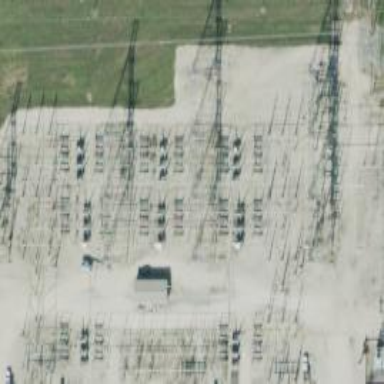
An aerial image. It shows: Switch used for power control.